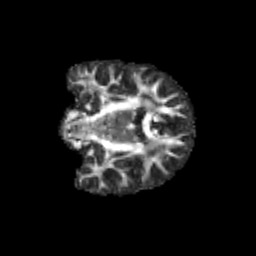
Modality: FA
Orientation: coronal
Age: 10
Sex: male
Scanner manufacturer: siemens
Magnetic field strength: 3 T
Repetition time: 3.8 s
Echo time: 0.07 s